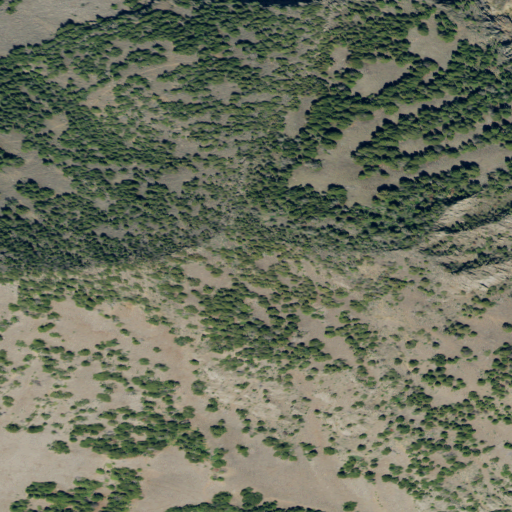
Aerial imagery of mountain in Montana named Cone Butte containing evergreen forest and shrub